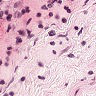
Metastatic tissue present: no